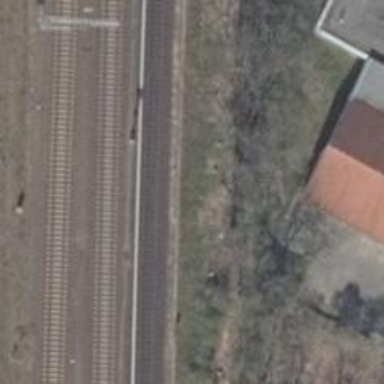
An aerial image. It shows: Railway signal.